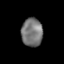
Tissue: lung
Cell type: Epithelial cells
Senescence score: 0.1903
Nuclear area (px): 591
Mean DAPI intensity: 117.744